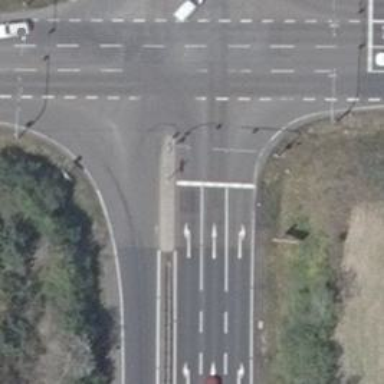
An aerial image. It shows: Road with traffic signals.